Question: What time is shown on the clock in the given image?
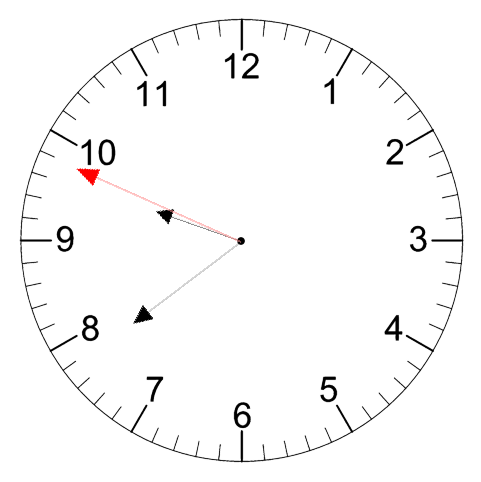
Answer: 09:38:49